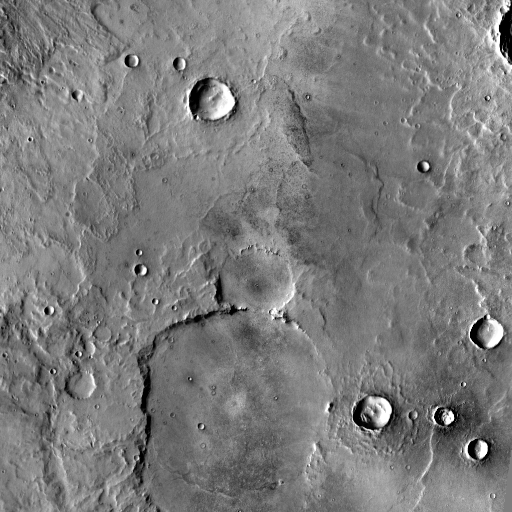
Crater classes present: Background, Other, Layered, Buried, Secondary